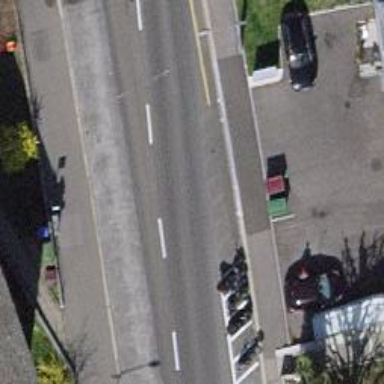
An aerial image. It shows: Trolleybus stop position for public transport.